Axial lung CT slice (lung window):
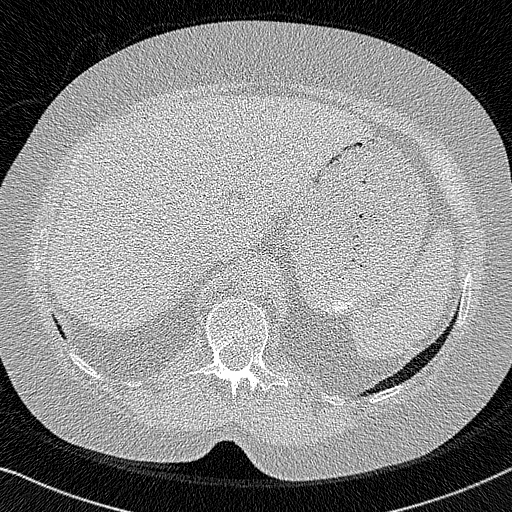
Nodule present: no